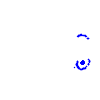
Particle: kaon